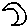
Label: moon